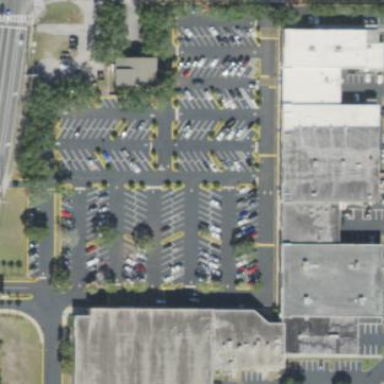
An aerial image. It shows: Commercial building.